Current action and preconditions to check: trajectory_clear

Your task: For each precondition in the list above, predict whether it will hold at this action.

Consider the current scene as observed from the mobile robot's camera, and analyze the predicted future states of all dynamic agents (e.g., people, animals, vehicles, or any moving entities) within the NEXT SECOND.

IMPORTANT: Only answer "very likely" if you are absolutely certain—based on strong, clear evidence—that a dynamic agent will violate the precondition in the predicted future state. Do NOT answer "very likely" for unlikely, ambiguous, or low-probability risks.

Ask yourself for each precondition: Is there a high probability, with clear and convincing evidence, that the predicted future states of any dynamic agent will interfere with the predicted future state of the currently executing action within the NEXT SECOND, causing that precondition to fail?

Assess the risk level based on these predictions. Use "likely" or "very likely" if motions create a clear risk of interference.

Use "neutral" or "improbable" if agents are nearby but their predicted paths are clearly diverging or non-conflicting.

Failure Risk Categories: "very improbable", "improbable", "neutral", "likely", "very likely"

Answer Format: Output ONLY the probability_of_failure value from these categories: "very improbable", "improbable", "neutral", "likely", "very likely"

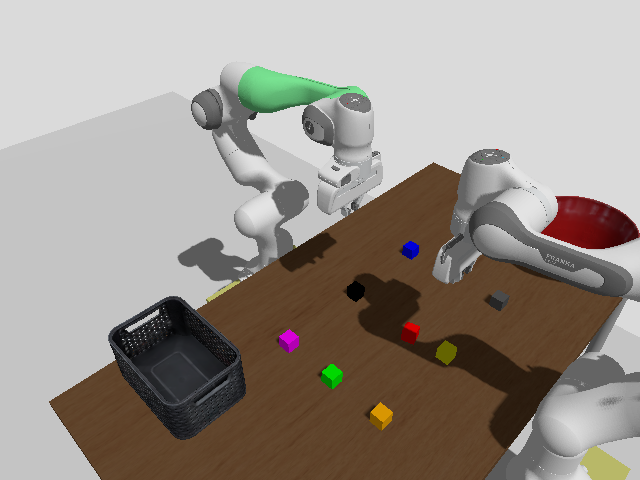

Answer: very improbable